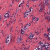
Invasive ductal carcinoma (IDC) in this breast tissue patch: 1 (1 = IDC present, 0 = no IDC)